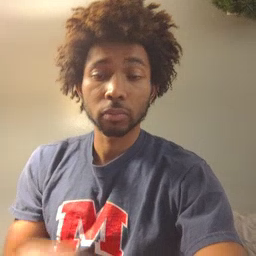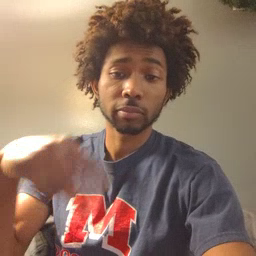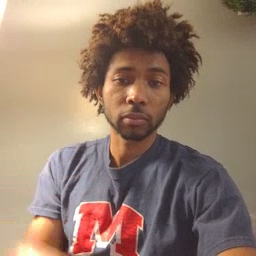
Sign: dance